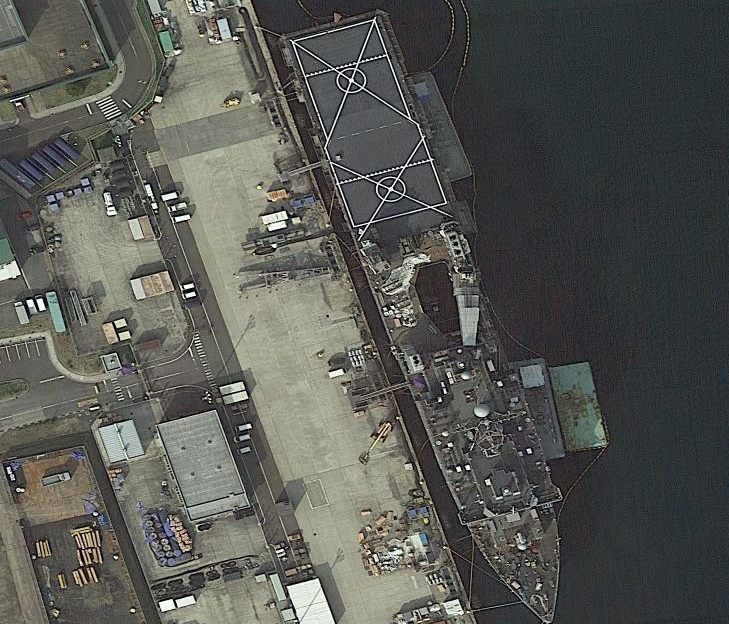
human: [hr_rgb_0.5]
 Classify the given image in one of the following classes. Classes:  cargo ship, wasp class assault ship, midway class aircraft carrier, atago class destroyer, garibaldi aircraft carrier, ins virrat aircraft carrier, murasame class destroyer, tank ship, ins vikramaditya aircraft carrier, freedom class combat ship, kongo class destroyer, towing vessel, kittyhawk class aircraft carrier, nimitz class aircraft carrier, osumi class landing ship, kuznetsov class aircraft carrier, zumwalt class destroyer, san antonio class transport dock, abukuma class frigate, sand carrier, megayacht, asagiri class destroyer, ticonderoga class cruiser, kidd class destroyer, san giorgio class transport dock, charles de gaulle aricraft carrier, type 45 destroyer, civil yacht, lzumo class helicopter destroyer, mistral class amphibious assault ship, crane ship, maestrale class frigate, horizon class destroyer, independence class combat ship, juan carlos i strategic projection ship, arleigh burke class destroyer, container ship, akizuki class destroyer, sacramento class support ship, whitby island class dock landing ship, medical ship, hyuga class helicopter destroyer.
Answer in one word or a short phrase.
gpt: Whitby Island class dock landing ship